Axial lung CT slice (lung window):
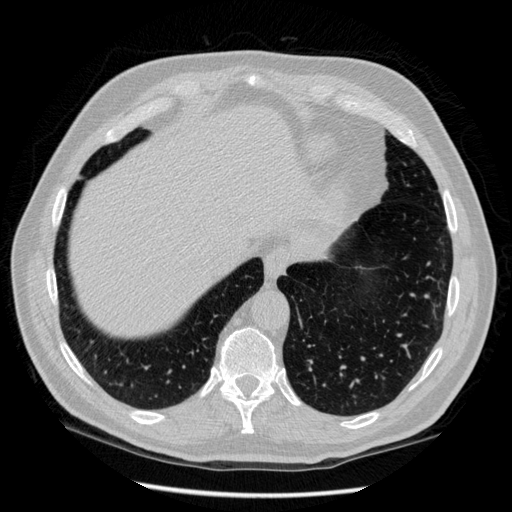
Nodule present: no